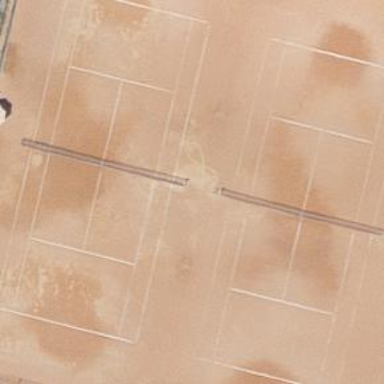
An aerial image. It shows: Tennis court on the leisure land pitch.